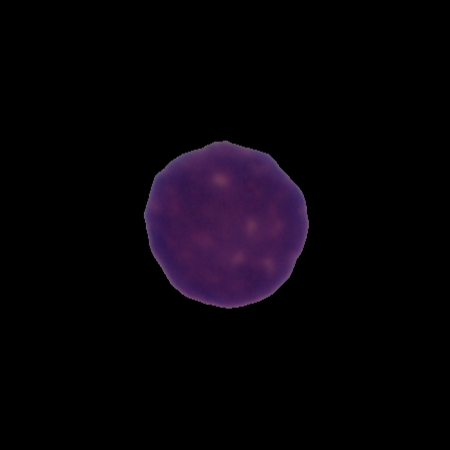
Label: healthy